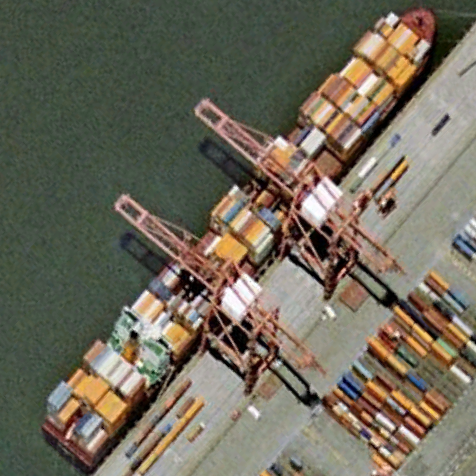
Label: Container_ship